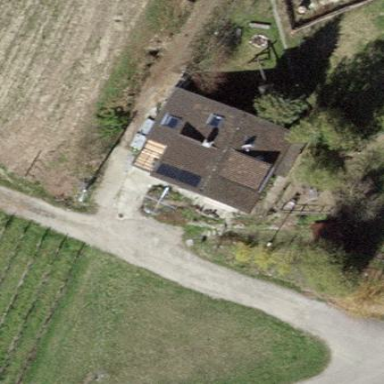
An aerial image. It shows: Detached building with gabled roof.